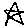
Label: star